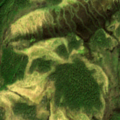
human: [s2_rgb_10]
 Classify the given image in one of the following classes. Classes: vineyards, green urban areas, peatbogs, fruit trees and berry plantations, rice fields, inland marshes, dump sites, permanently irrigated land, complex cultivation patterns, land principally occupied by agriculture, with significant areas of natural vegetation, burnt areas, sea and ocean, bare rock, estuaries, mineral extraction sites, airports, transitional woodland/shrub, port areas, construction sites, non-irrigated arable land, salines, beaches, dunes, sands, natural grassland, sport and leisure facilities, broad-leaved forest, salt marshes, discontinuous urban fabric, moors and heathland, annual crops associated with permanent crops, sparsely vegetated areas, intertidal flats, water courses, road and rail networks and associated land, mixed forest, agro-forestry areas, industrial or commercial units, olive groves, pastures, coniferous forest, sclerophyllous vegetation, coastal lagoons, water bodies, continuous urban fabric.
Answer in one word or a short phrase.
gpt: coniferous forest, peatbogs